Question: i am having a problem, whenever my row height is increased, the buttons height also increases, creating this:

How do i make the width of this button to 20?
Also, can an image column also contain text?
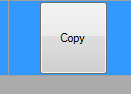
Answer: You can simulate this by altering the cell's Padding when the row changes height.
'''
using System;
using System.Drawing;
using System.Linq;
using System.Windows.Forms;
class Form1 : Form
{
[STAThread]
static void Main()
{
Application.EnableVisualStyles();
Application.SetCompatibleTextRenderingDefault(false);
Application.Run(new Form1());
}
public Form1()
{
ClientSize = new Size(640, 480);
DataGridView dgv = new DataGridView
{
Dock = DockStyle.Fill,
Font = new Font(FontFamily.GenericSansSerif, 36),
AutoGenerateColumns = false,
AllowUserToAddRows = false,
RowHeadersVisible = false,
ColumnHeadersHeightSizeMode = DataGridViewColumnHeadersHeightSizeMode.AutoSize,
Columns =
{
new DataGridViewTextBoxColumn { HeaderText = "TextBox", DataPropertyName = "Text", AutoSizeMode = DataGridViewAutoSizeColumnMode.Fill, },
new DataGridViewButtonColumn { Name = "ButtonColumn", HeaderText = "Button", AutoSizeMode = DataGridViewAutoSizeColumnMode.ColumnHeader, DefaultCellStyle = new DataGridViewCellStyle { Padding = new Padding(2) } },
},
DataSource = Enumerable.Range(1, 5).Select(i => new { Text = "Item " + i.ToString() }).ToList(),
};
dgv.RowHeightChanged += (s, e) =>
{
DataGridViewCell cell = e.Row.Cells["ButtonColumn"];
int pad = (e.Row.Height - 25) / 2;
cell.Style.Padding = new Padding(2, pad, 2, pad);
};
Controls.Add(dgv);
}
}
'''